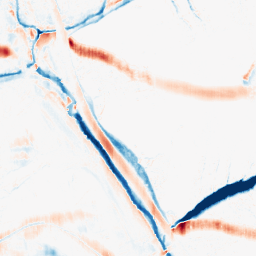
Category: morphological
Decomposition family: morphological_ellipse
Decomposition parameters: operation: average
width: 20
height: 5
Upsampling method: linear_exact
Upsampling parameters: scale: 4
Upsampling scale: 4